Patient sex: F
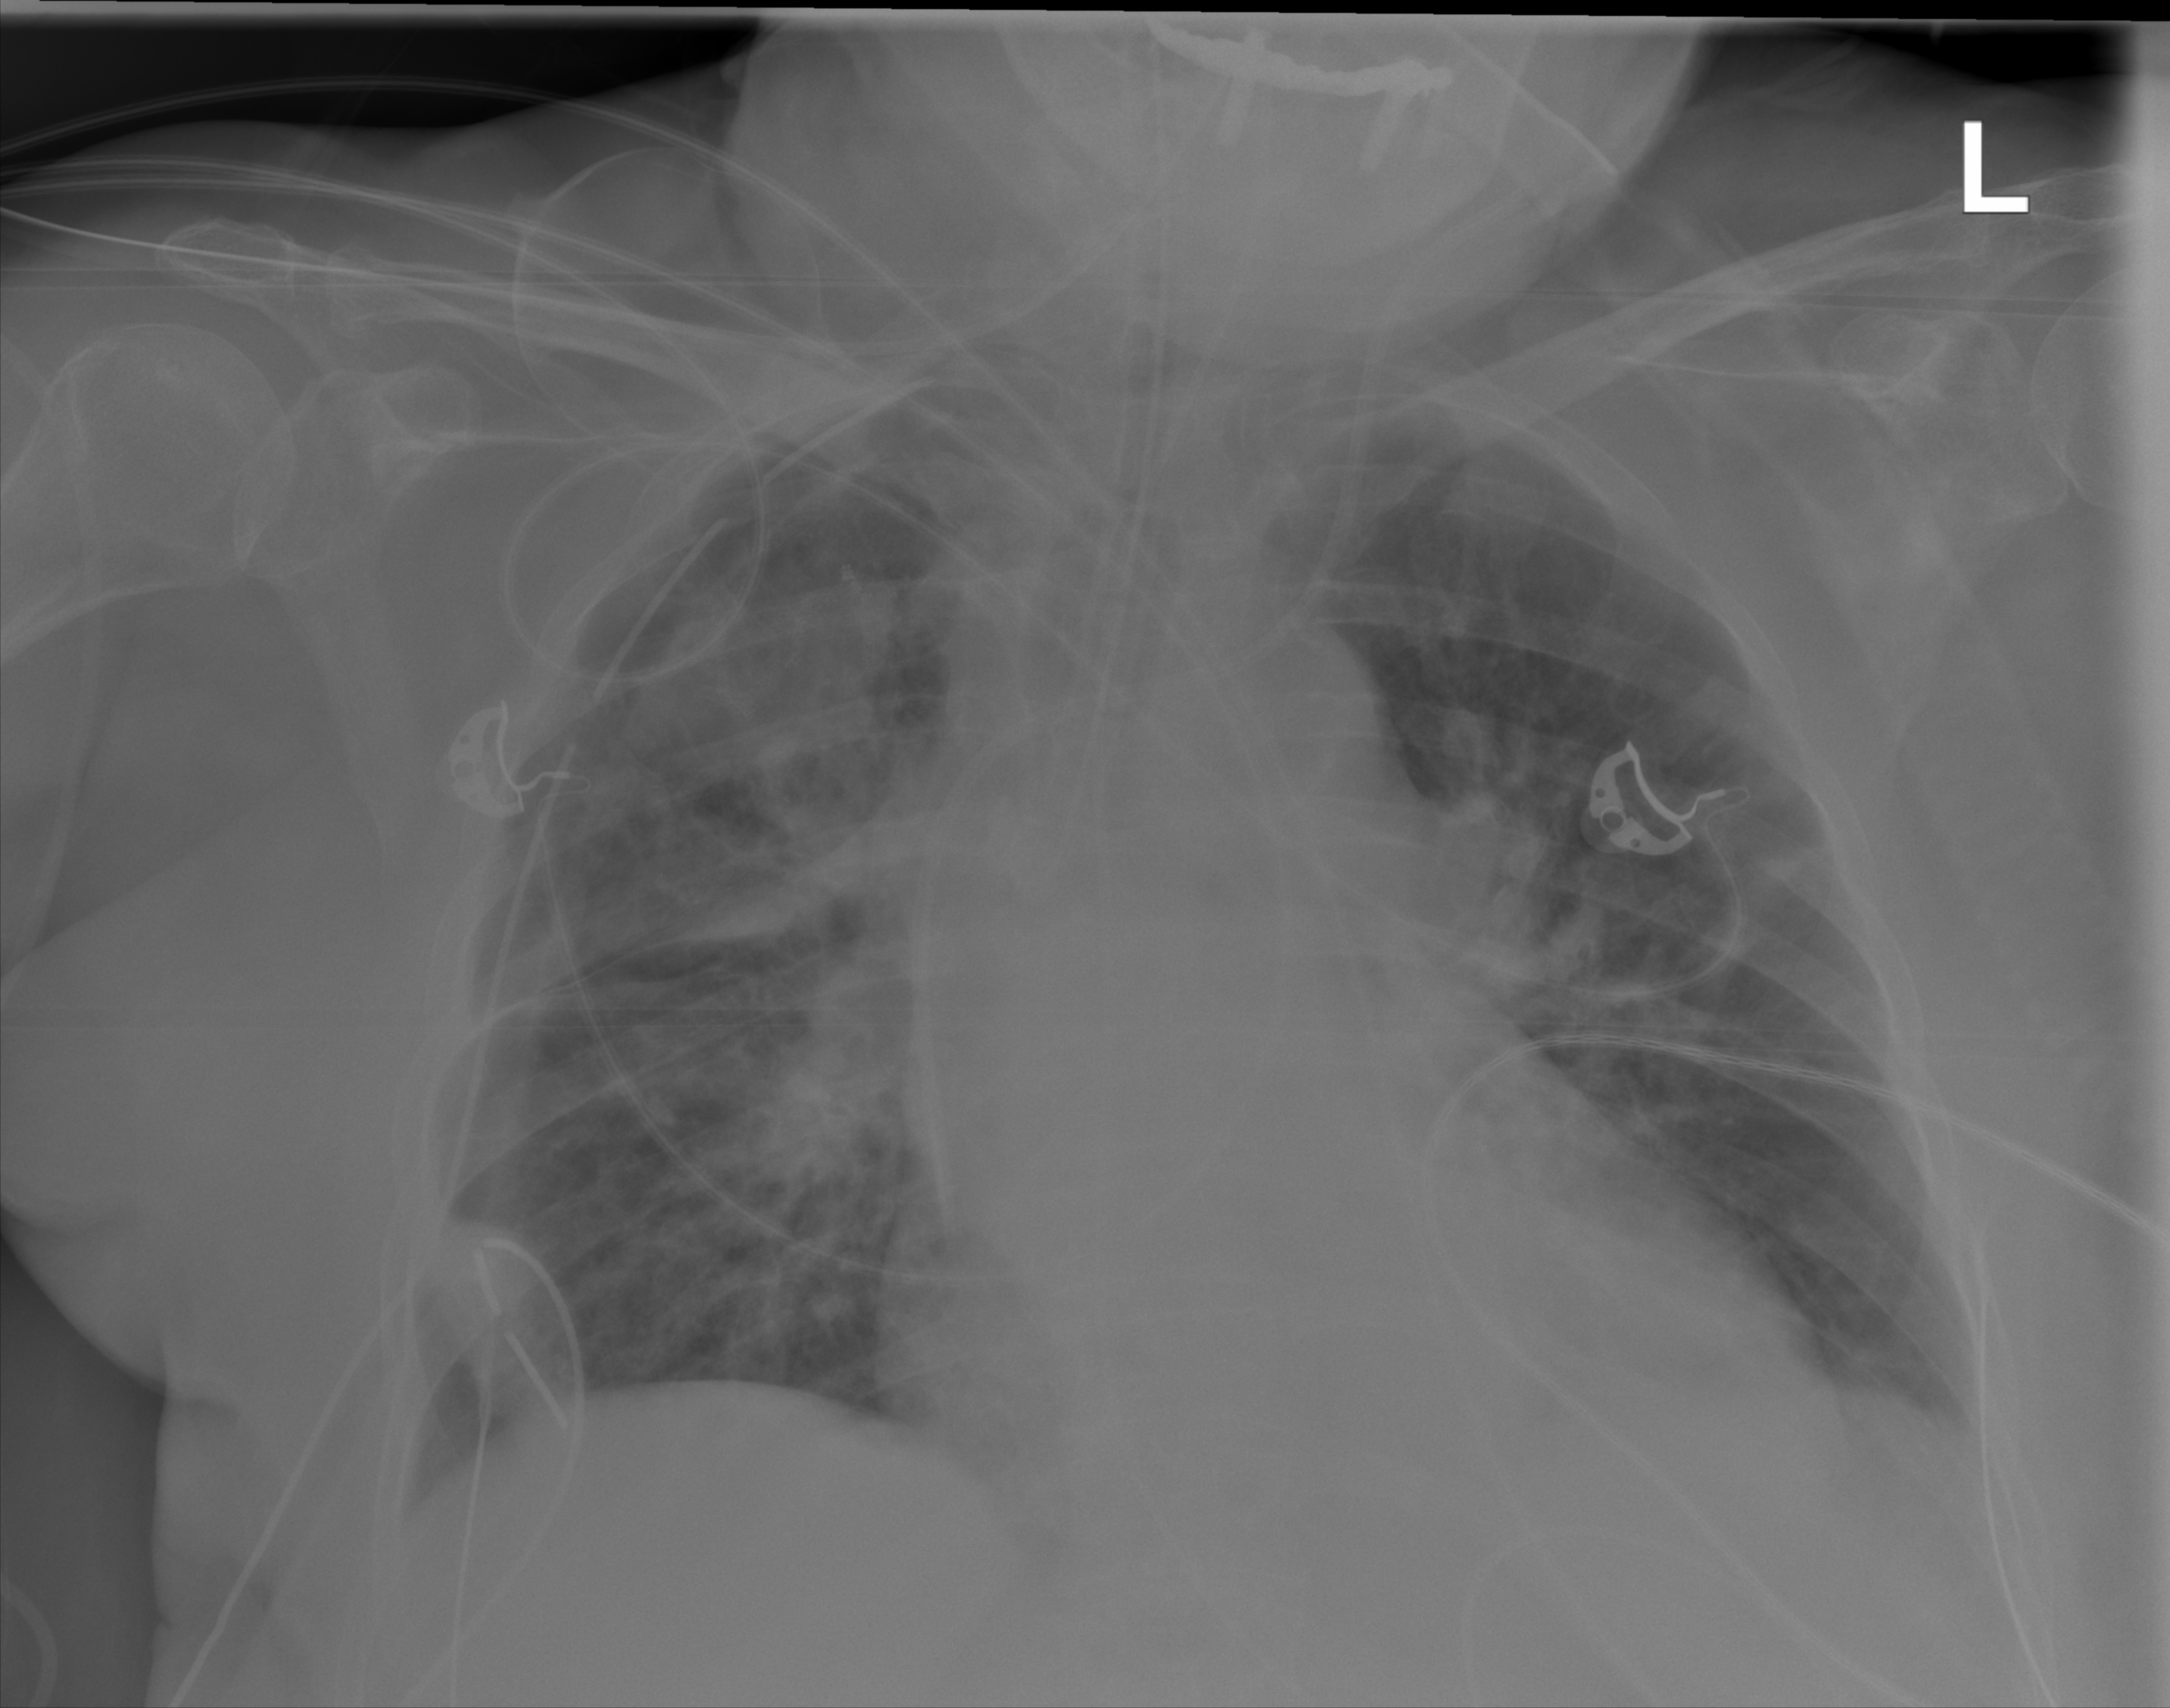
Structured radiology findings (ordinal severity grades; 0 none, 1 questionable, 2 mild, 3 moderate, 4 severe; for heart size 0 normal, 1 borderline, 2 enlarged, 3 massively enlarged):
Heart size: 2
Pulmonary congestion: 3
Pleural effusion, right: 0
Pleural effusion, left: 0
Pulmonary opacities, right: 3
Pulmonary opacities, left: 2
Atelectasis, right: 2
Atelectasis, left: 2